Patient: sex F, age 58
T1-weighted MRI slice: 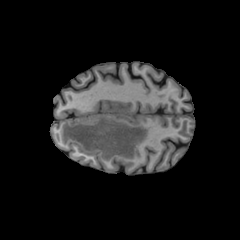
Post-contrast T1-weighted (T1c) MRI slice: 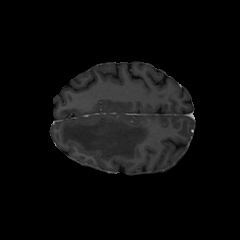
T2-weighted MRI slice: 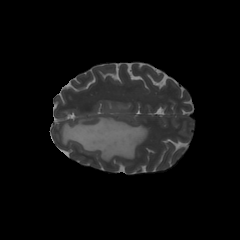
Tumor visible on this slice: yes
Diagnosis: Glioblastoma, IDH-wildtype
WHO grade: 4